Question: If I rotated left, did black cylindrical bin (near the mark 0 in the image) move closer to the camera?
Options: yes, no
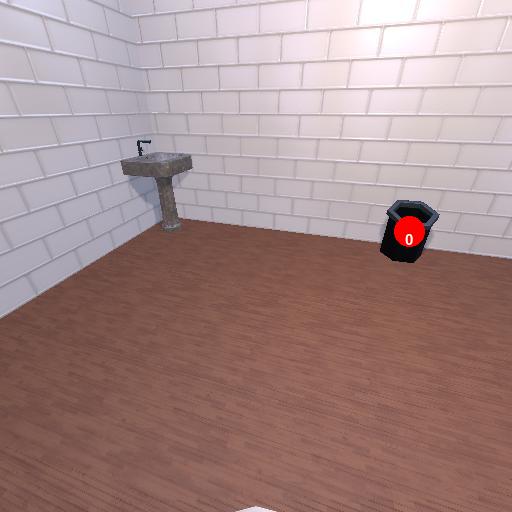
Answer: yes